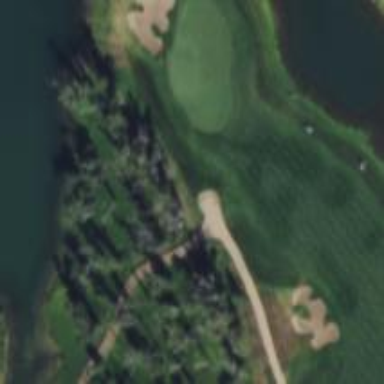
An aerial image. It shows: Path designated for golf carts.